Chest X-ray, PA view. Patient: 64 years old, sex M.
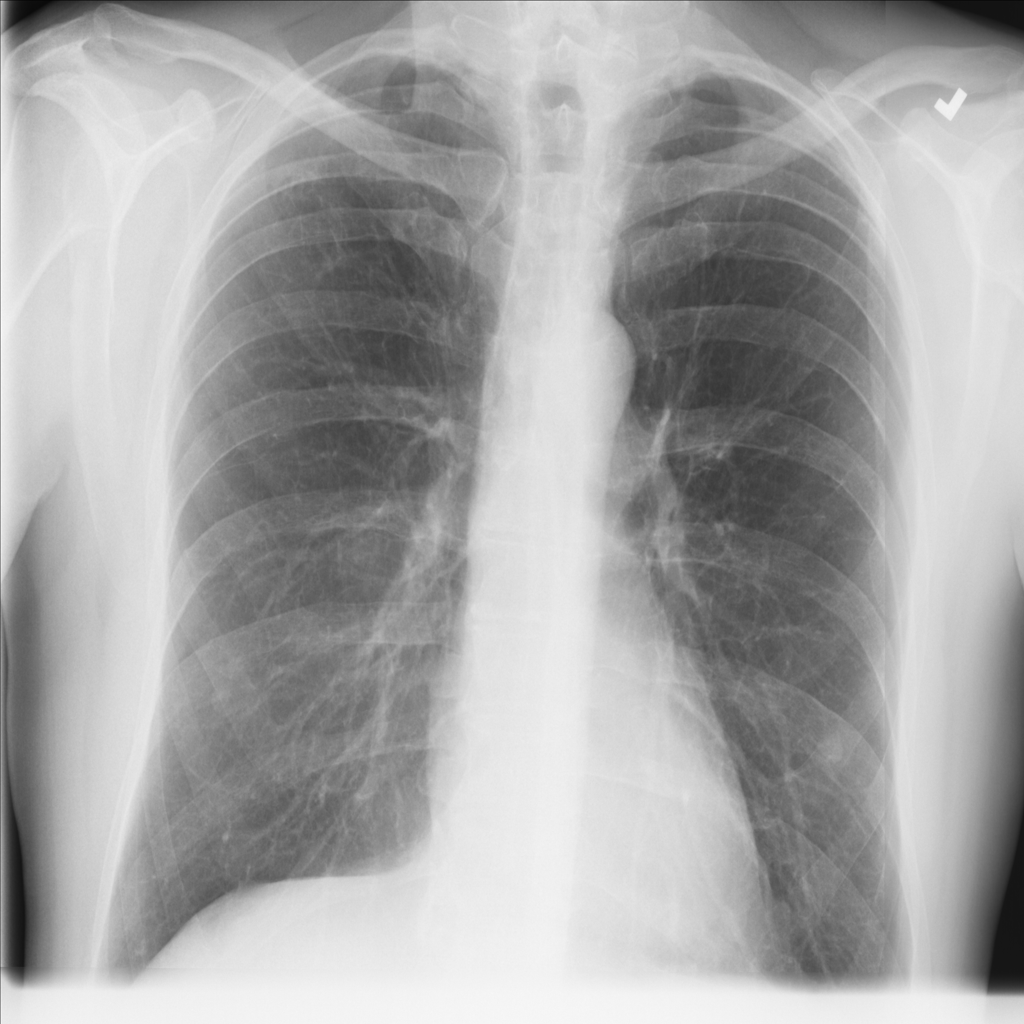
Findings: Fibrosis